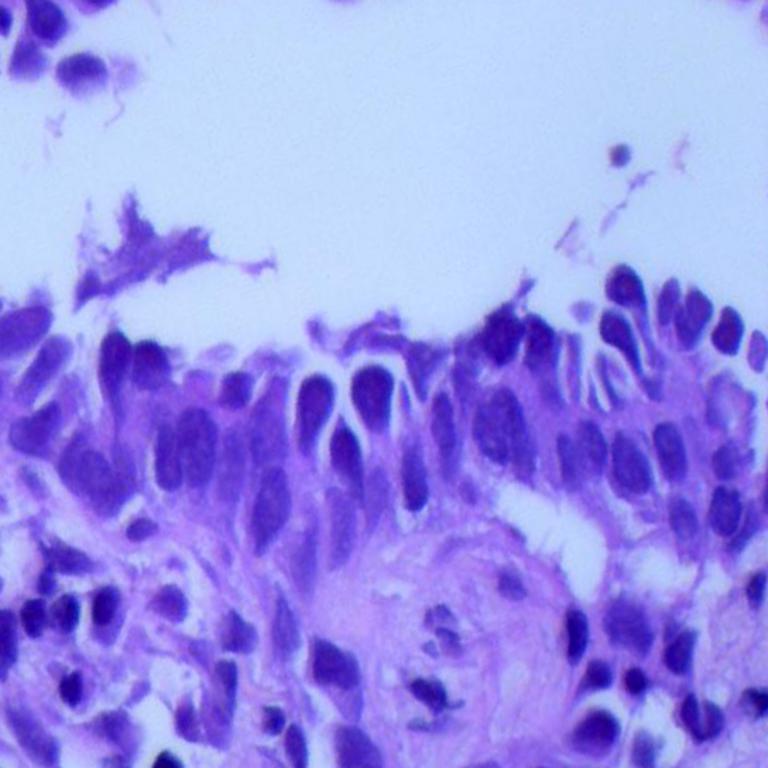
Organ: lung
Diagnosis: adenocarcinomas